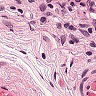
Metastatic tissue present: no